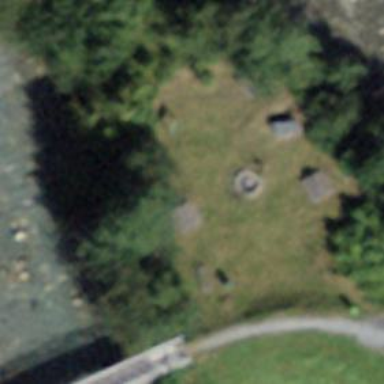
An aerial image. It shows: BBQ amenity.